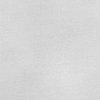
Atmospheric dust classification: dusty